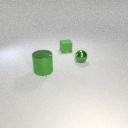
small green rubber cube to the left of small green metal sphere